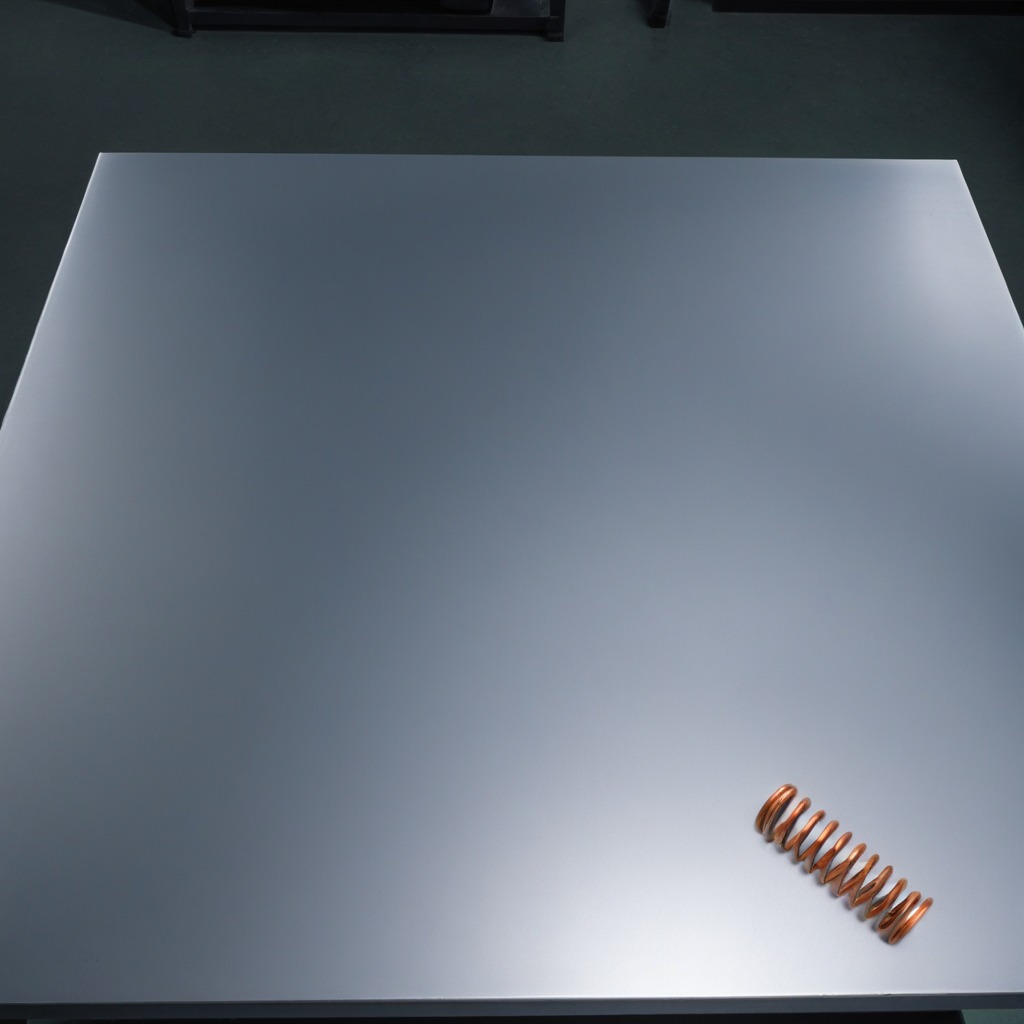
A coiled metal spring is lying on a clean empty table in a basement in the evening soft directional lighting on the tabletop realistic grain studio-quality clarity centered framing